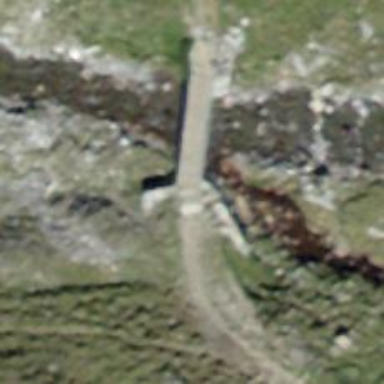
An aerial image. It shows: Footway bridge with unpaved surface.